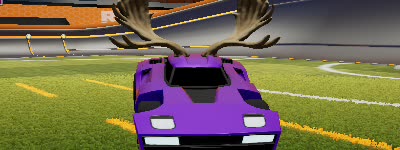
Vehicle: breakout